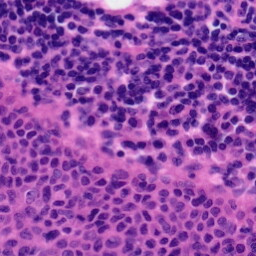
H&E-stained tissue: Tonsil